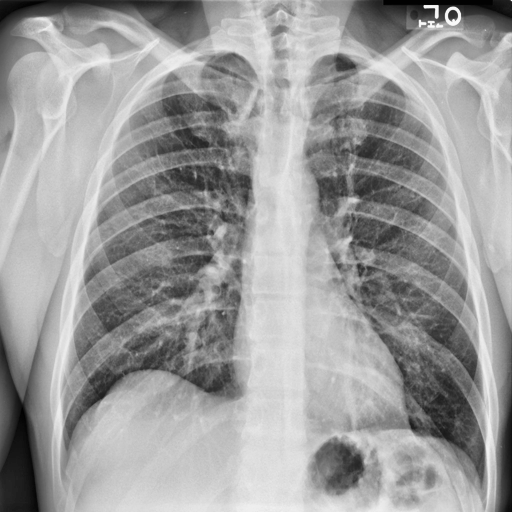
Finding: NORMAL